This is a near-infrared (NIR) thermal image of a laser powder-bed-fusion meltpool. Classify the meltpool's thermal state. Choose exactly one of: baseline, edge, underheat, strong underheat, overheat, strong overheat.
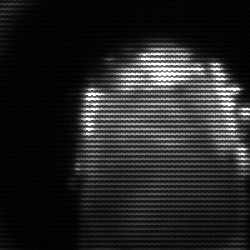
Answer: baseline